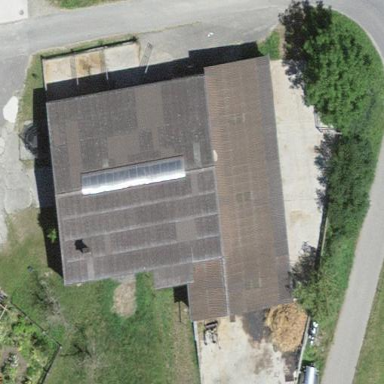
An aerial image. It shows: Rural barn.